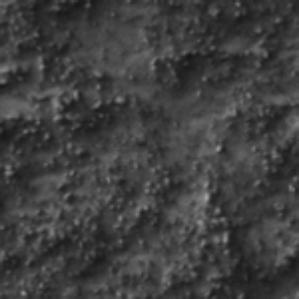
Label: frost